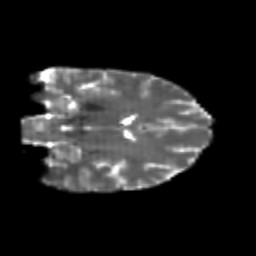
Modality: T2w
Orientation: coronal
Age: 22
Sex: female
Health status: healthy
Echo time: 0.074 s